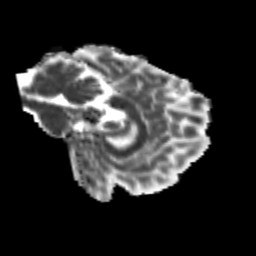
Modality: MD
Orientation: sagittal
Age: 24
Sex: male
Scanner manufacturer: siemens
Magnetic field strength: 3 T
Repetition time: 3.5 s
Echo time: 0.104 s